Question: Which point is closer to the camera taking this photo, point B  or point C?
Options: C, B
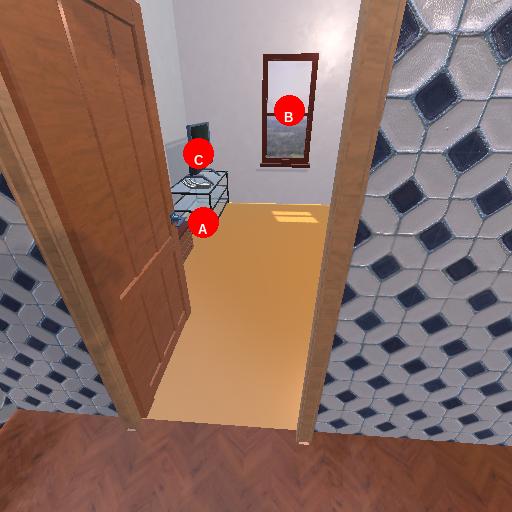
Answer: C